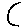
Label: moon